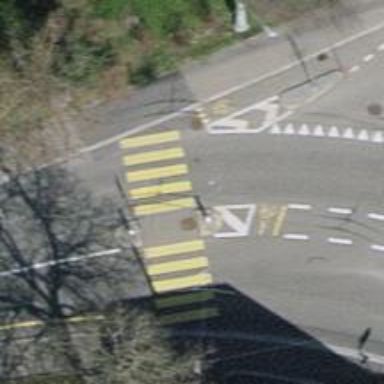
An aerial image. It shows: Zebra crossing with road island.